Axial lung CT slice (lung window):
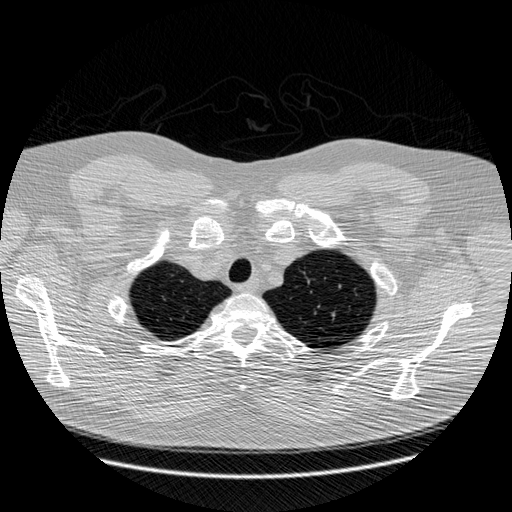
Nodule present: no